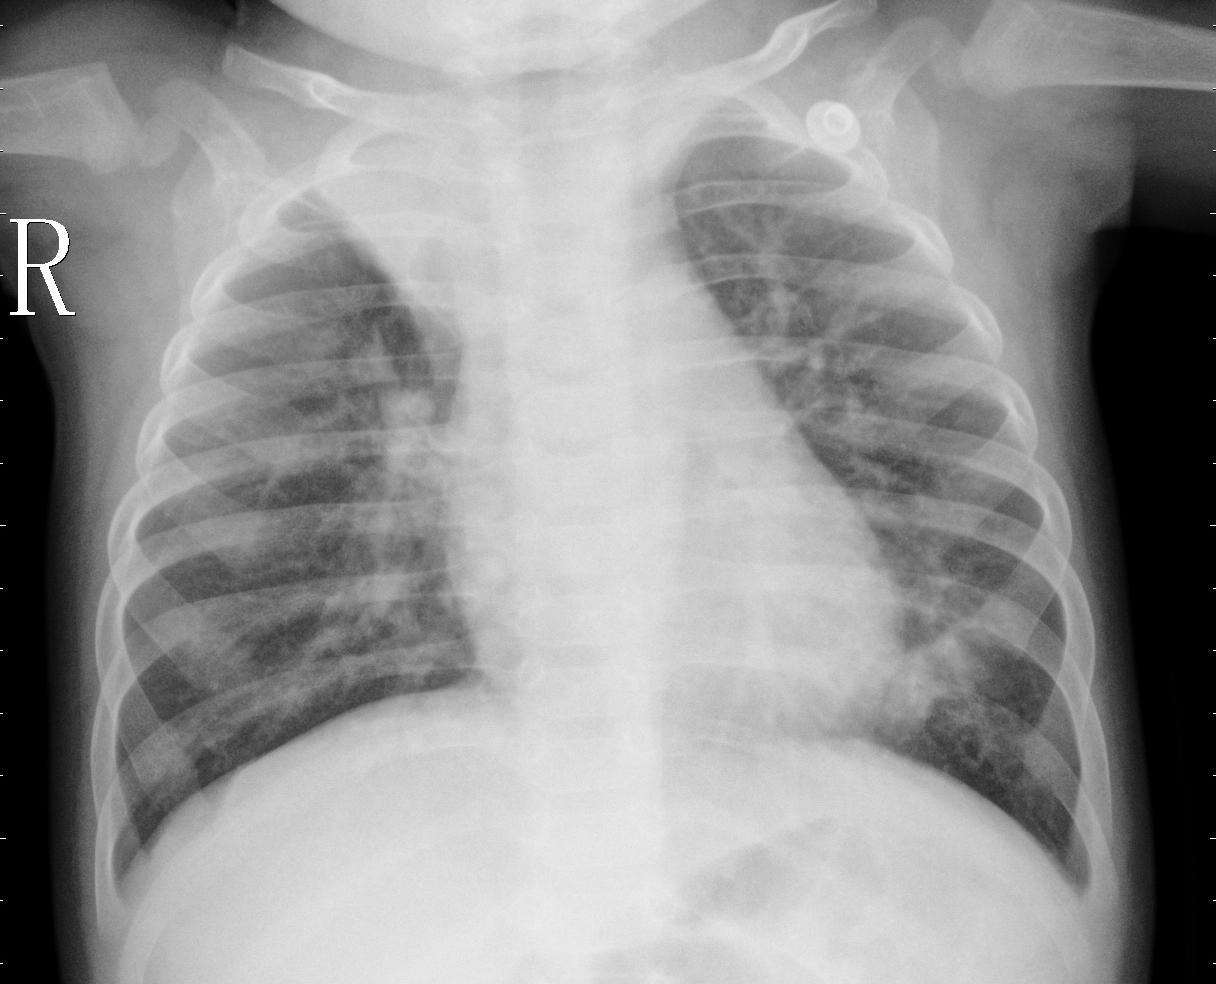
Diagnosis: PNEUMONIA